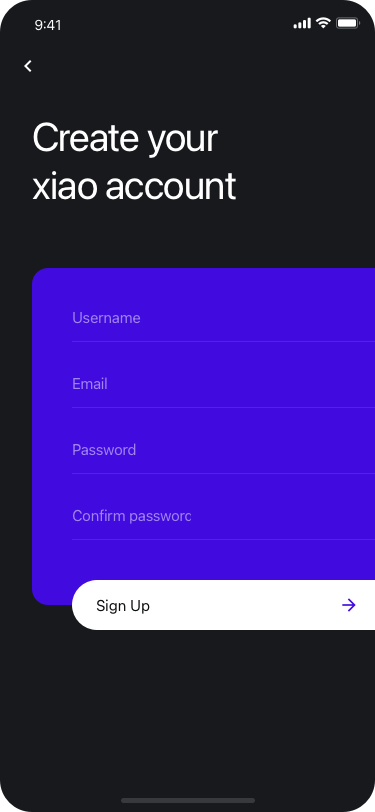
Text in this UI design:
Create your
xiao account
Username
Email
Password
Confirm password
Sign Up